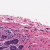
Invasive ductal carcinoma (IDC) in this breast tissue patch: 0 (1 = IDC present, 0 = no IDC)